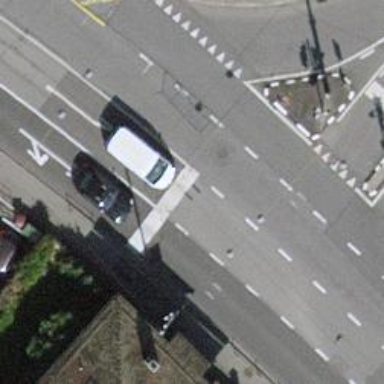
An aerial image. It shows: Primary highway with trolley wires overhead. The surface of the road is asphalt.